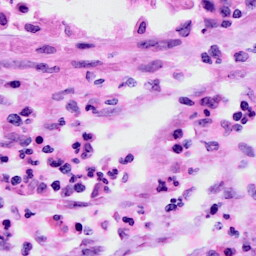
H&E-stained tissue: Cervix